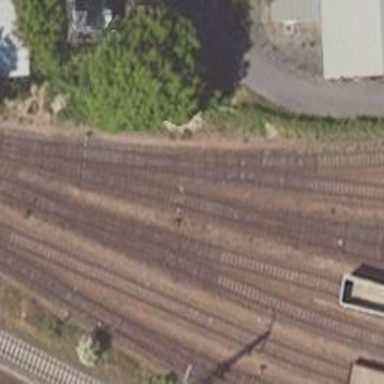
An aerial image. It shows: Railway switch.